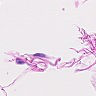
Metastatic tissue present: no